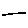
Label: line